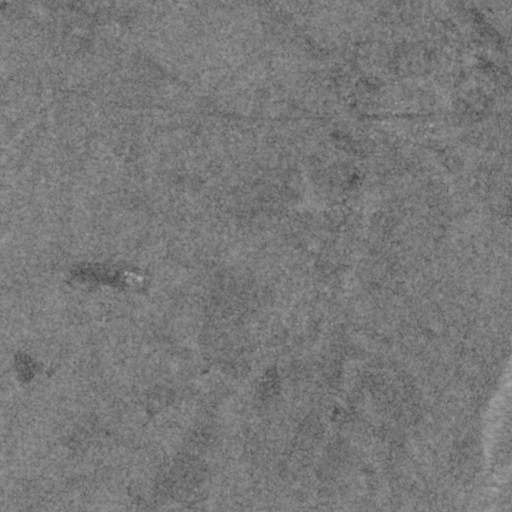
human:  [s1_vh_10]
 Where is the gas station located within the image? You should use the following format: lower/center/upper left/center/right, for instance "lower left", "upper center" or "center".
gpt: The gas station is located in the upper right of the image.
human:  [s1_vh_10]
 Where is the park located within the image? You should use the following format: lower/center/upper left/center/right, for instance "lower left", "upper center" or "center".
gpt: The park is located in the upper right of the image.
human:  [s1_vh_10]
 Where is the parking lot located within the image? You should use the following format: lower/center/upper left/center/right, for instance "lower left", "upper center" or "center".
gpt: There is no parking lot in the image.

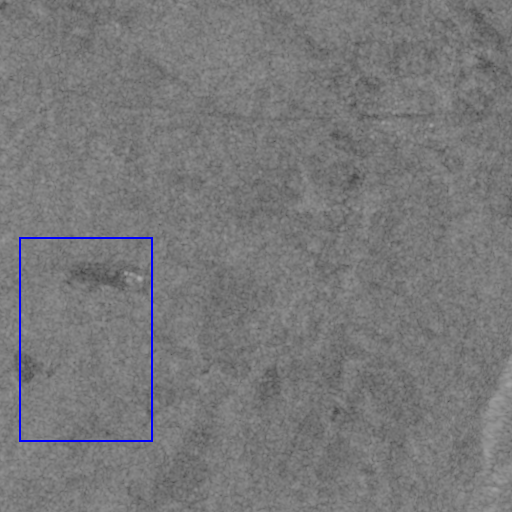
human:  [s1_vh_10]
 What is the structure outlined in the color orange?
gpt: There is no orange outline.
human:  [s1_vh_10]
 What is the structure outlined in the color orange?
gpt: There is no structure outlined in orange.